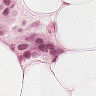
Metastatic tissue present: yes